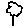
Label: tree